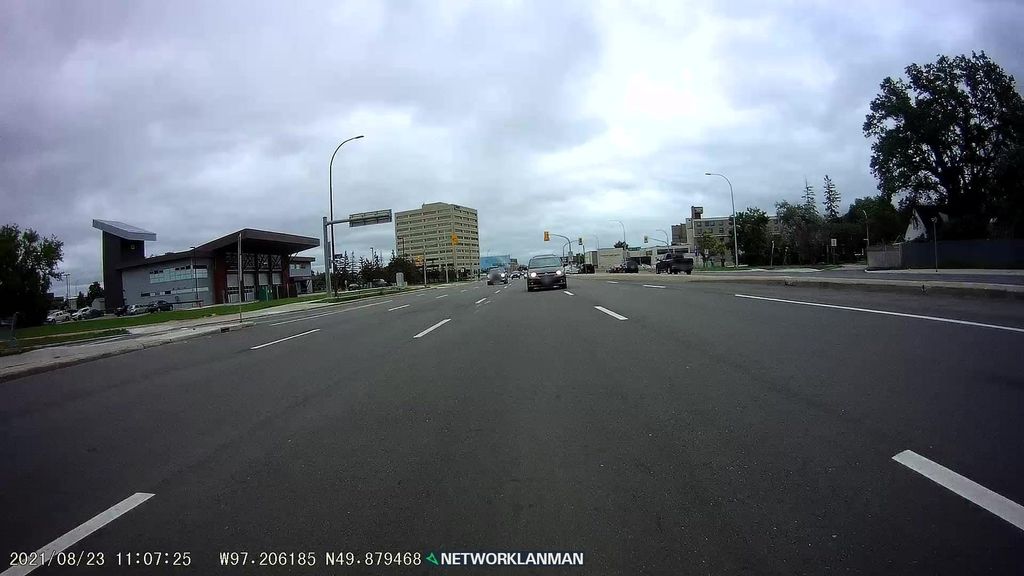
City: winnipeg